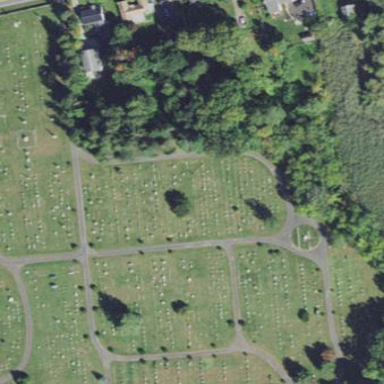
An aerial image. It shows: Private cemetery.